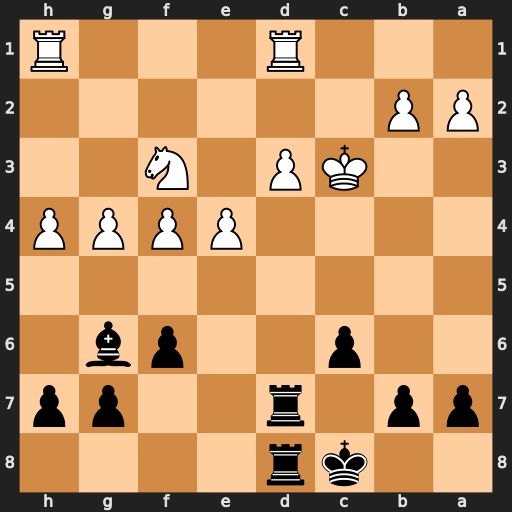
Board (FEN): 2kr4/pp1r2pp/2p2pb1/8/4PPPP/2KP1N2/PP6/3R3R
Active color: b
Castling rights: -
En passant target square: -
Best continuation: Bxe4 dxe4 Rxd1 Rxd1 Rxd1